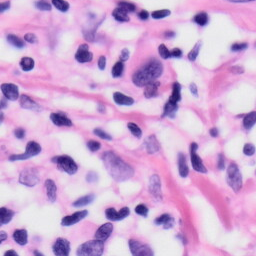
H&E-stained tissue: Skin